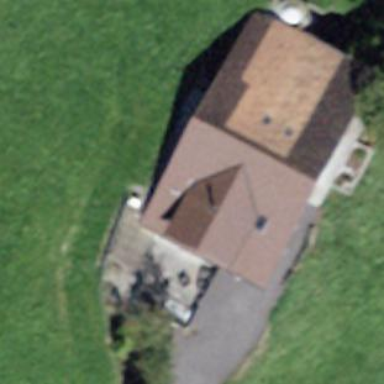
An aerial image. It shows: Farm building.